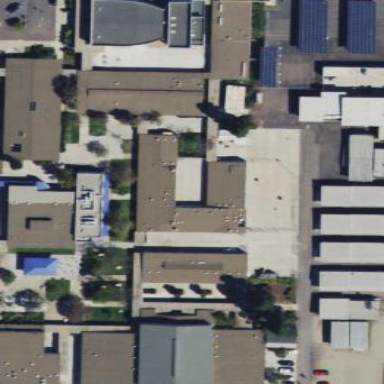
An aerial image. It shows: Education building.